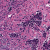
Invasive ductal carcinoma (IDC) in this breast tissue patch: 0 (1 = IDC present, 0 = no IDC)